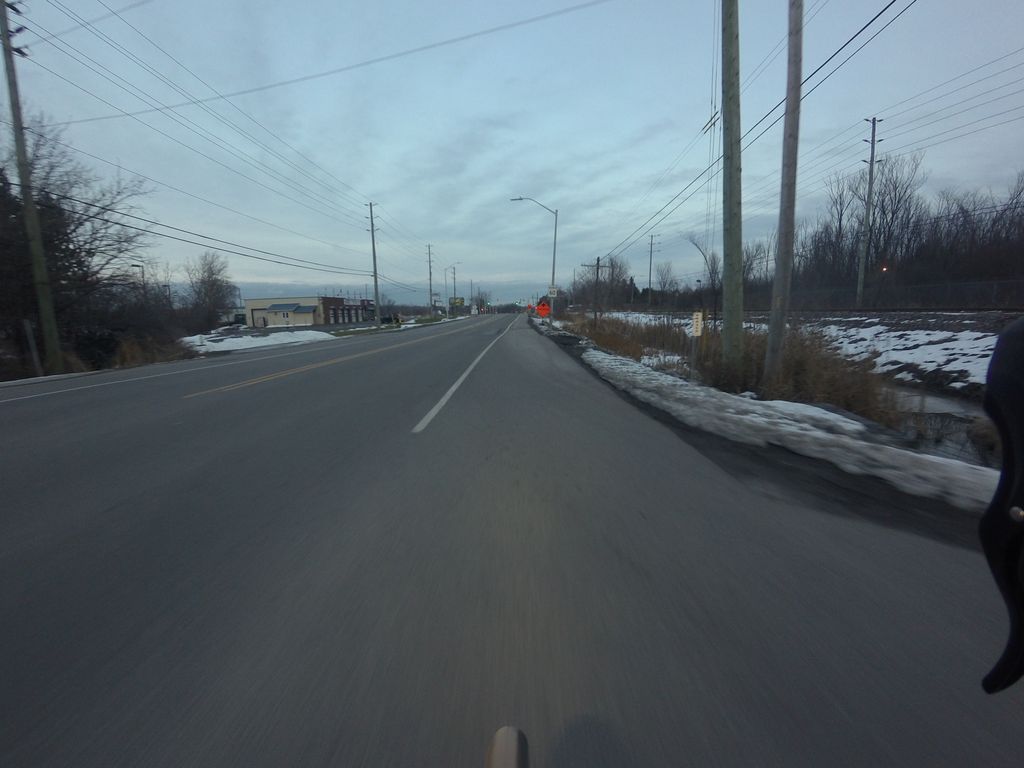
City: ottawa-gatineau